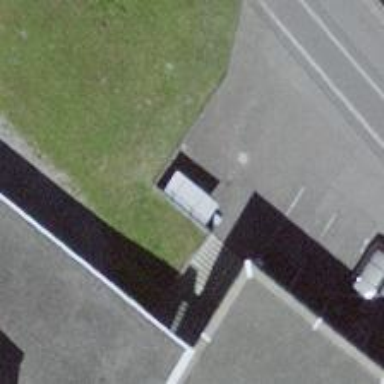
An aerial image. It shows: Set of steps on the road.